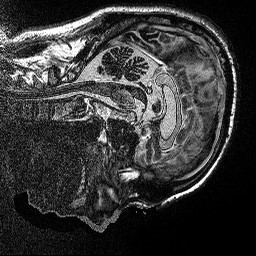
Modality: MP2RAGE
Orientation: sagittal
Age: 50
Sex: male
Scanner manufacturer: siemens
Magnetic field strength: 3 T
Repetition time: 5 s
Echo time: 0.00298 s